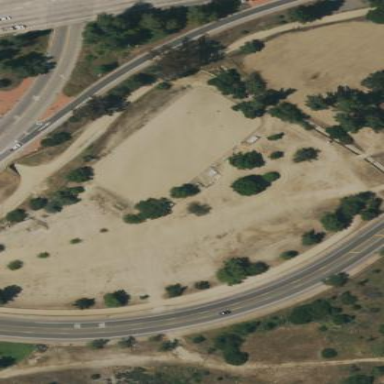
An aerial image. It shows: Equestrian pitch for leisure land sports.